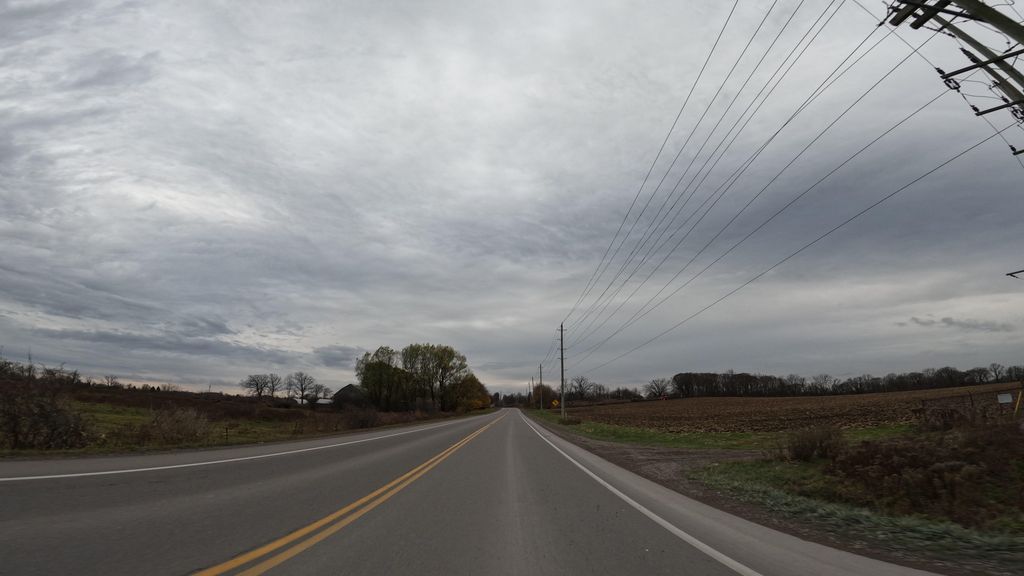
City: hamilton